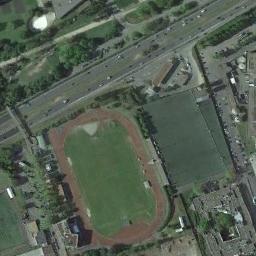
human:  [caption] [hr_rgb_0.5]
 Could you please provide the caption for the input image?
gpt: Many cars are on the road beside the ground track field .

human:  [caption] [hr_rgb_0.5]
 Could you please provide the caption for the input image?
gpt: The ground track field is next to a lawn and a freeway .

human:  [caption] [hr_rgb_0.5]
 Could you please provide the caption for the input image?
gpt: There is a shabby track and field .

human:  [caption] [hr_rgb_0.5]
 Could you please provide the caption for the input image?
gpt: Track and field are next to buildings and roads, And are surrounded by sparse vegetation .

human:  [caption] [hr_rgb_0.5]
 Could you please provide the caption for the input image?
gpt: A ground track field with a red track beside a road .